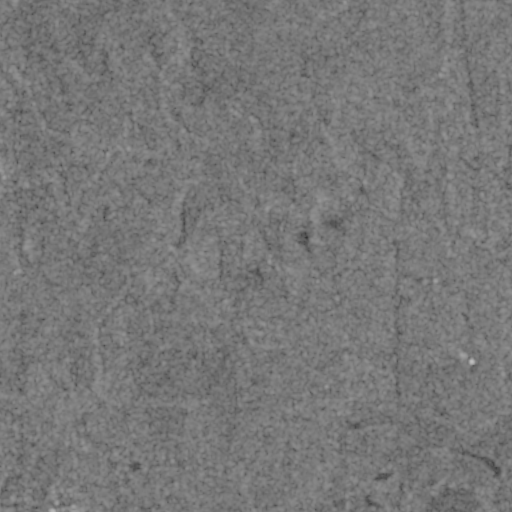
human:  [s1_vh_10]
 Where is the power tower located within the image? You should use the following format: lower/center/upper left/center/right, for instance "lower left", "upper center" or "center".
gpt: The power tower is located in the upper of the image.
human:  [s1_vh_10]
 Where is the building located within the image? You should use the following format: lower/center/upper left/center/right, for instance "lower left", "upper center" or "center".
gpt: There is no building in the image.

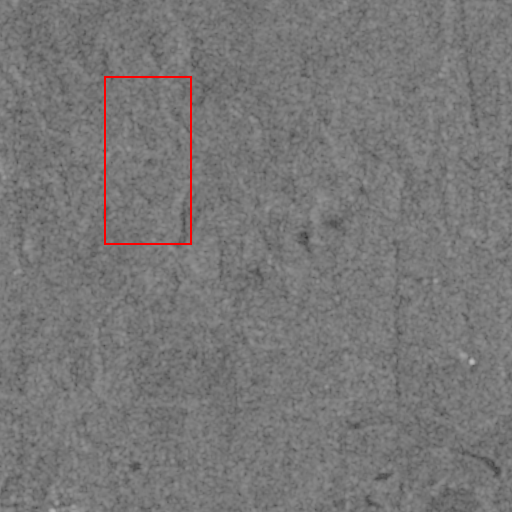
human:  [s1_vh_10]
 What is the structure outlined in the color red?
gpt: There is no red outline.
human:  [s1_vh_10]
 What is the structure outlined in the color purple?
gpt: There is no structure outlined in purple.